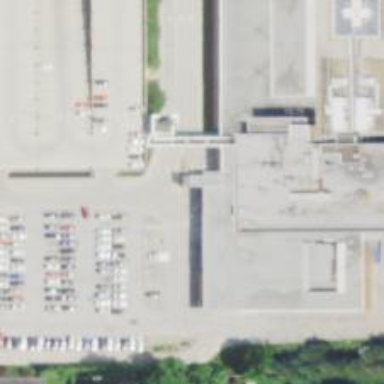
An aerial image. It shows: Entrance designated for emergency wards.